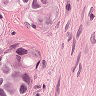
Metastatic tissue present: yes